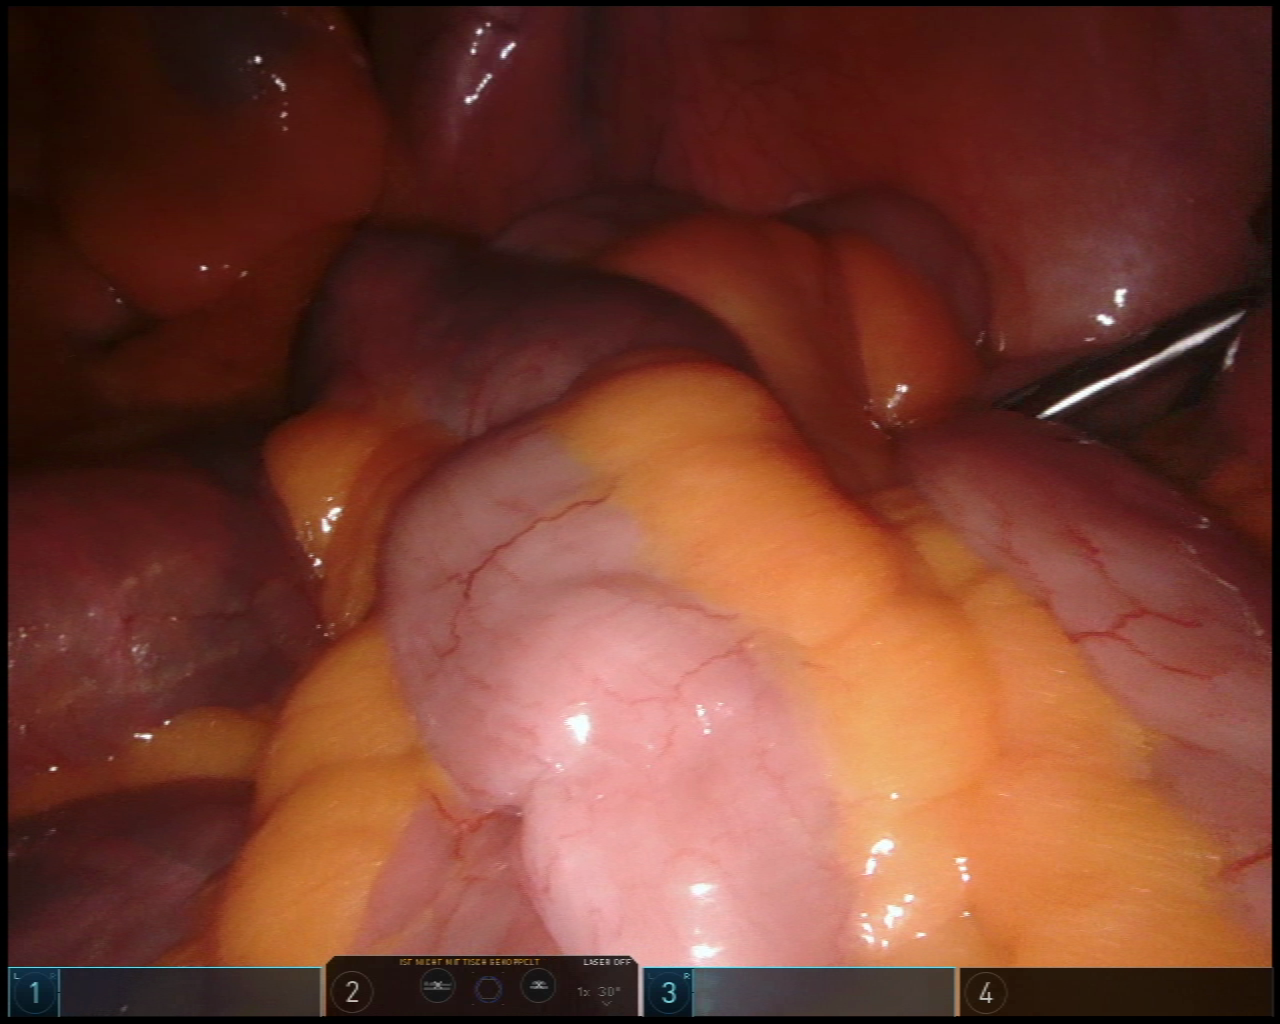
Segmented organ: small_intestine
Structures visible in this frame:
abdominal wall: yes
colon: yes
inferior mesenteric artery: no
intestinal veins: no
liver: no
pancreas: no
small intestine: yes
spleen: no
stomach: no
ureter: no
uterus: no
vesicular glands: no